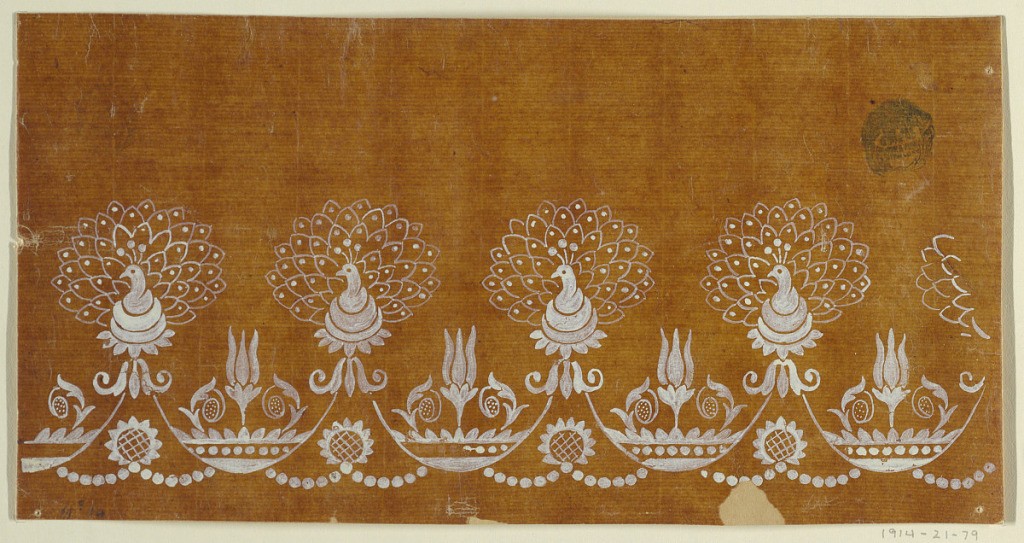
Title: Design no. 14 for an Embroidered or Woven Horizontal Border of the "Fabrique de St. Ruf"
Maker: Fabrique de Saint Ruf, Lyon, France
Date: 1815–1815
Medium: Brush and white gouache on glazed tracing paper pasted on paper
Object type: Drawing
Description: The scheme of the design is similar to that of 1914-21-78. A low plant grows in the hollows. Half figures of peacocks over calyxes are on the wave tops. The waves are connected among each other by bead festoons suspended from a lace blossom. Somewhat more than four repeats are shown.